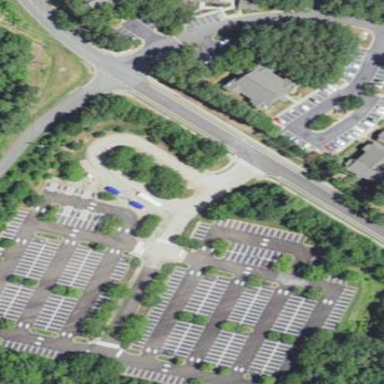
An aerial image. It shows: Parking area with asphalt surface. This is surface parking with park-and-ride facility.